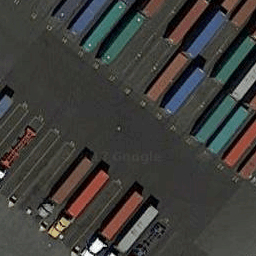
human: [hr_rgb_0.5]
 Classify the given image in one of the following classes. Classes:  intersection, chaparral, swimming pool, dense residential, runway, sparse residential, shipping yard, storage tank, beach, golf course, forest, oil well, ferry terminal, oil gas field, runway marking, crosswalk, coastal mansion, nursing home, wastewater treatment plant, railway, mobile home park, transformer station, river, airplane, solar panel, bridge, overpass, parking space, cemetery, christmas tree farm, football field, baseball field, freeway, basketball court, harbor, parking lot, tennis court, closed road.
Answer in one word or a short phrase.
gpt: shipping yard